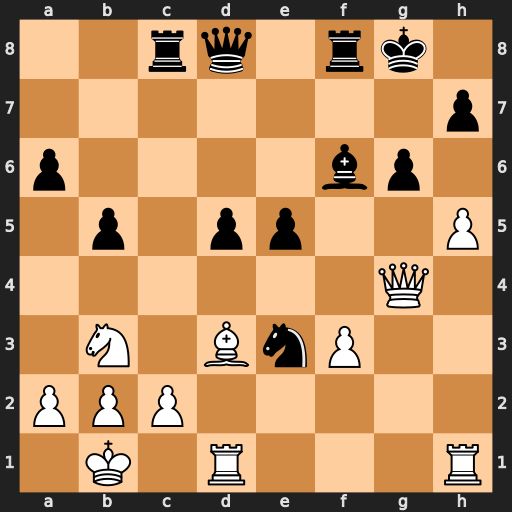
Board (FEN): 2rq1rk1/7p/p4bp1/1p1pp2P/6Q1/1N1BnP2/PPP5/1K1R3R
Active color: w
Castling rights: -
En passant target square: -
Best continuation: Qe6+